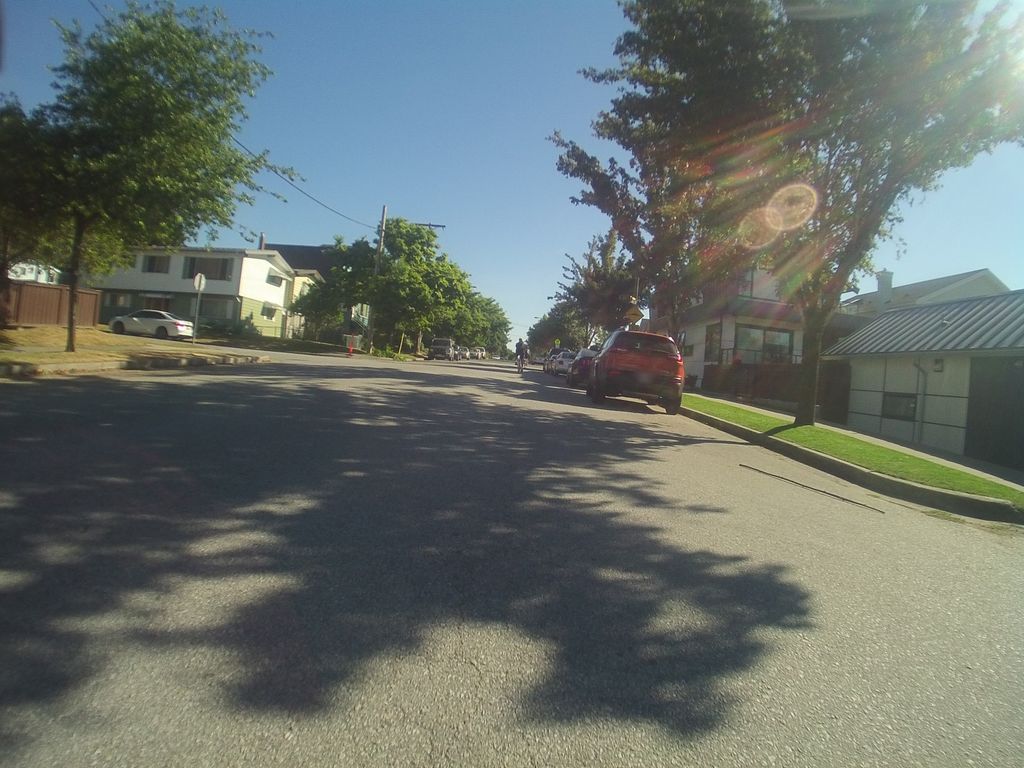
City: vancouver